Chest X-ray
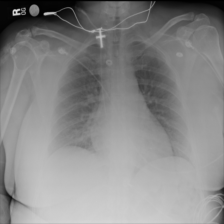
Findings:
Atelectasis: negative
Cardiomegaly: negative
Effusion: negative
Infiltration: negative
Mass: negative
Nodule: negative
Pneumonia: negative
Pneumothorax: negative
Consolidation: negative
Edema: negative
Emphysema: negative
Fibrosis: negative
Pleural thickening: negative
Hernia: negative